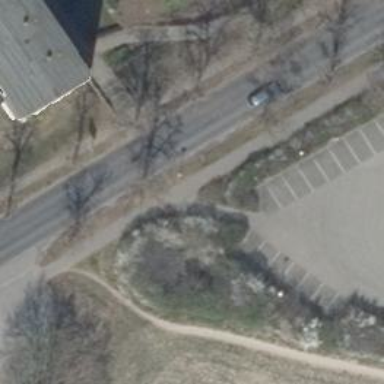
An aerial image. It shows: Path.